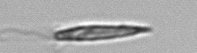
Label: Euglena